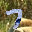
Label: 7